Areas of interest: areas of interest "Fitness Center"
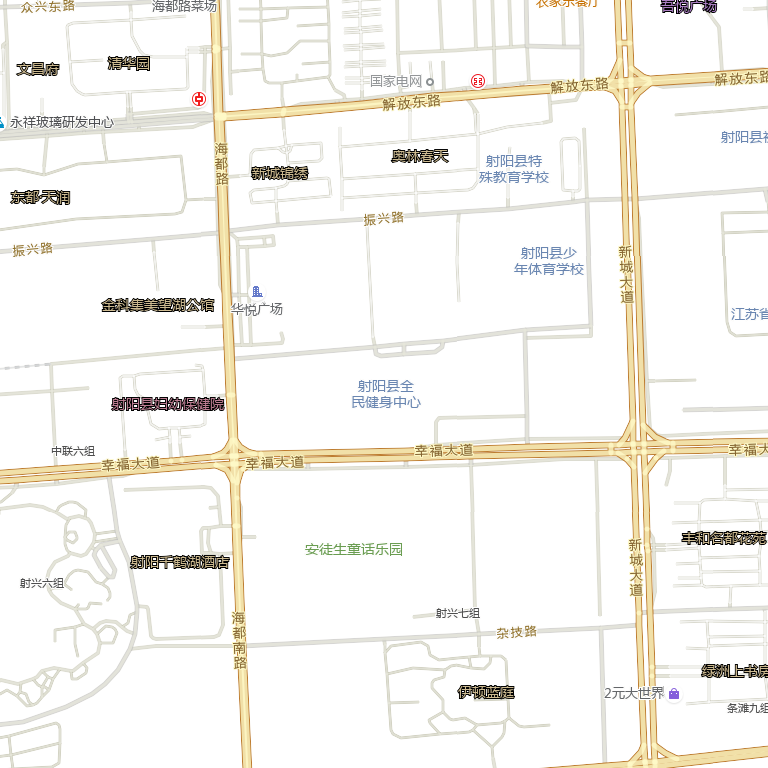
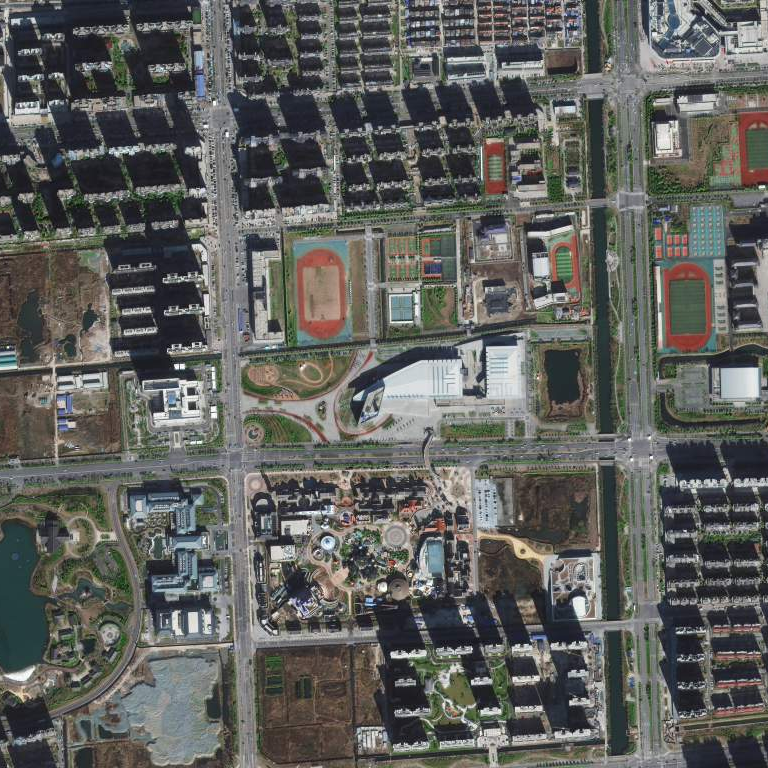